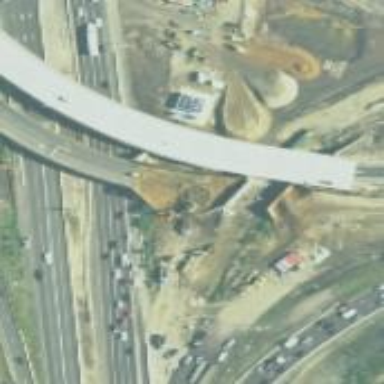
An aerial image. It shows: Interchange junction.